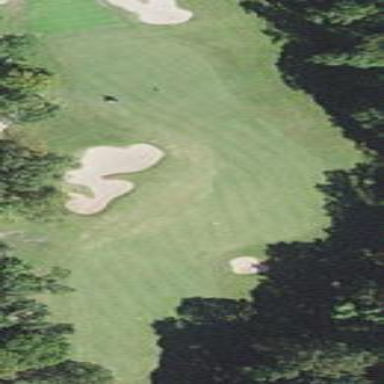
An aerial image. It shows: Grassy area designated as golf fairway.